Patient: sex M, age 75
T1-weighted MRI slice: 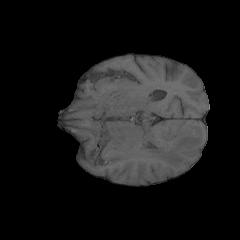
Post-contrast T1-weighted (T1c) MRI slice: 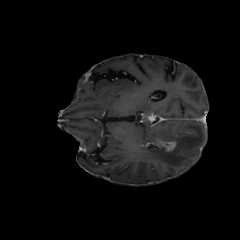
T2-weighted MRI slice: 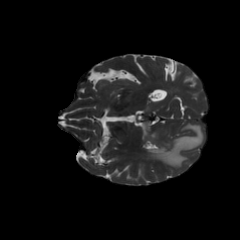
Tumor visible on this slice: yes
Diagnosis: Glioblastoma, IDH-wildtype
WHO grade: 4